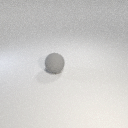
large gray rubber sphere